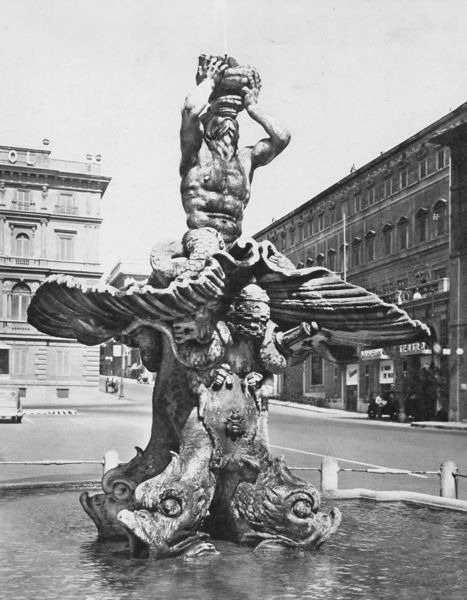
Titel: Triton-Brunnen
Künstler: Giovanni Lorenzo Bernini
Standort: Rom, Piazza Barberini (EU - I - Latium)
Schlagwörter: himmel, mann, nackt, wasser, weiß, stadt, fenster, grau, schwarz, strasse, tür, haus, alt, trinken, schüssel, stein, tragen, horn, häuser, brunnen, krug, skulptur, springbrunnen, statue, fassade, italien, platz, muskeln, plastik, rodin, oberkörper, foto, fotografie, gefäß, denkmal, schwarz-weiß, rom, zeus, stark, zentrum, muschel, muscheln, ungeheuer, drachen, fische, bernini, neptun, laokoon, poseidon, centrum, triton, ol, trinkt, 1940, hoern, zeuß, coys, stafßdt